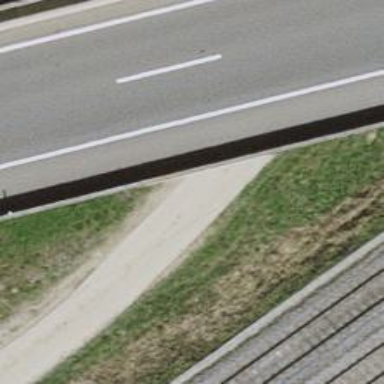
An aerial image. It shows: Asphalt track with grade1 surface.